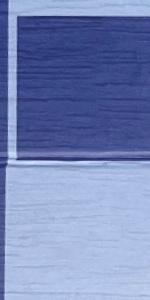
Label: Empty